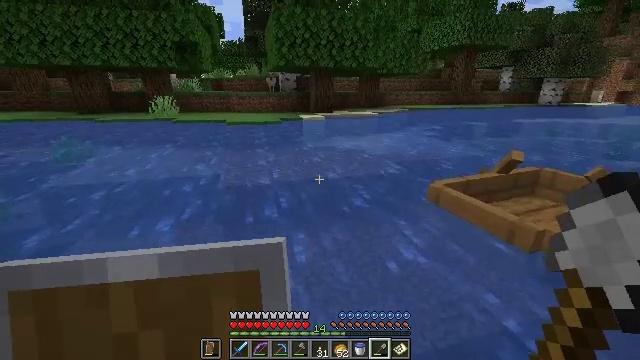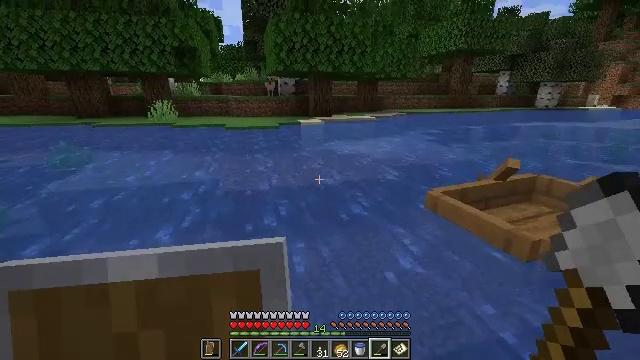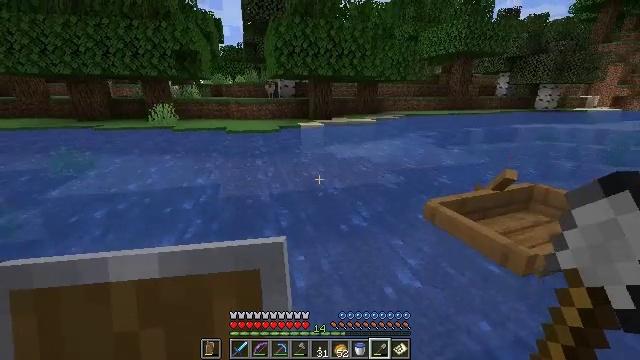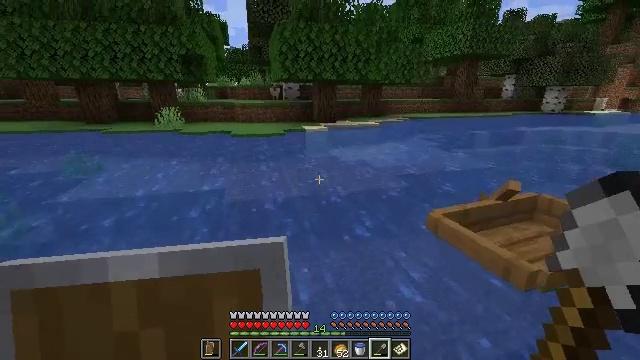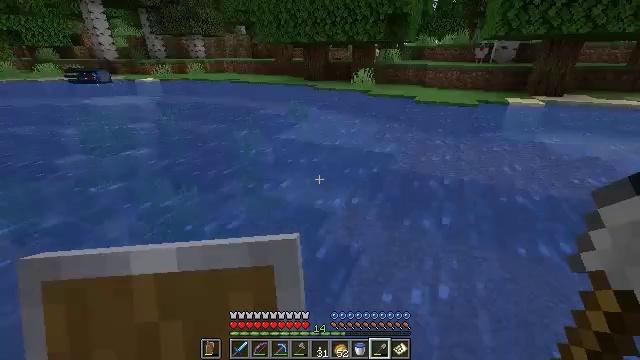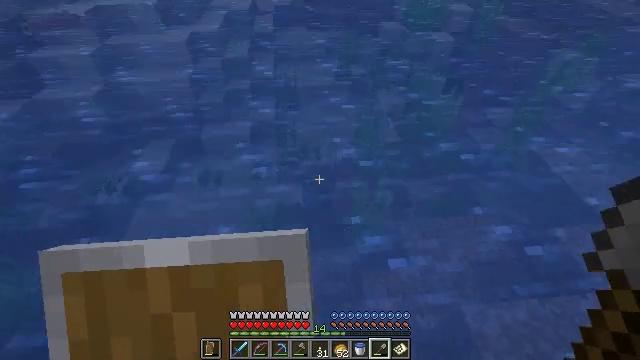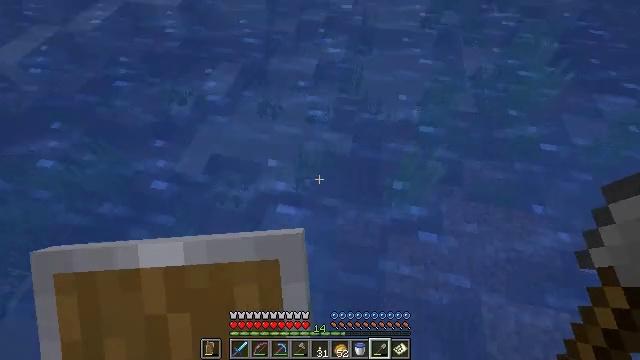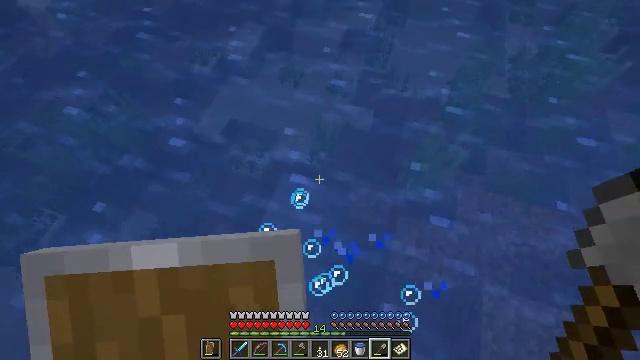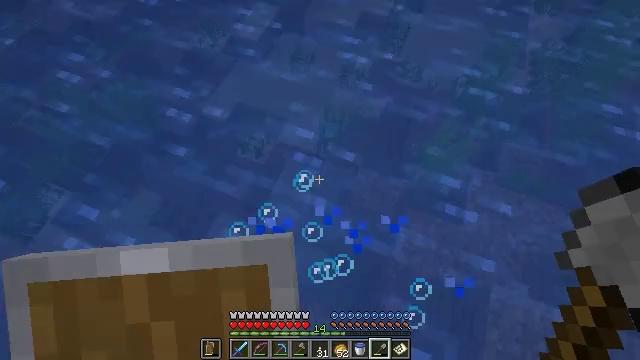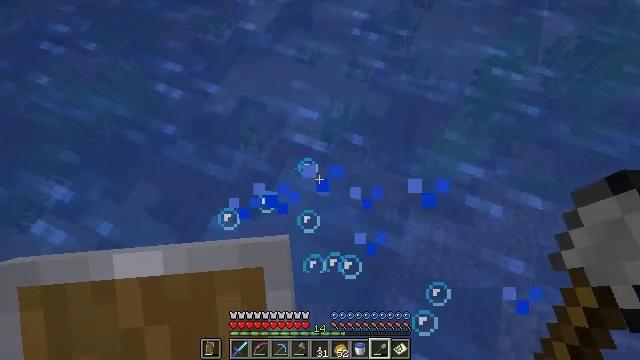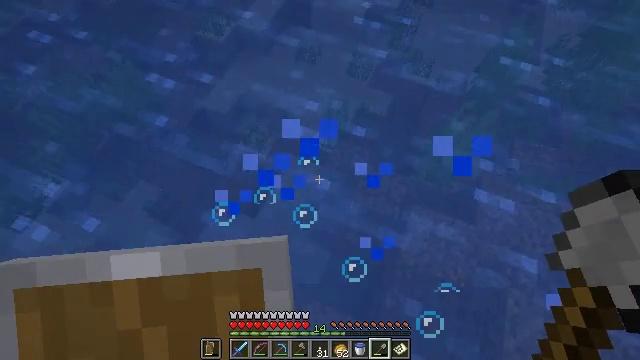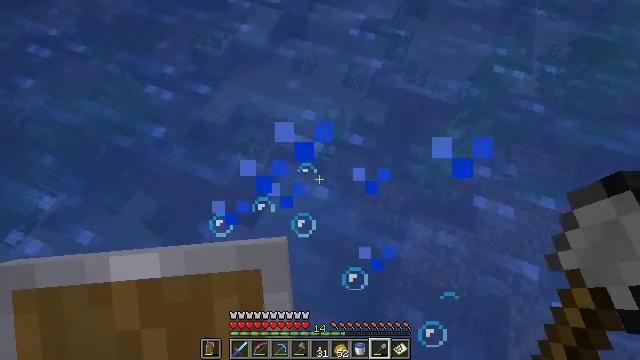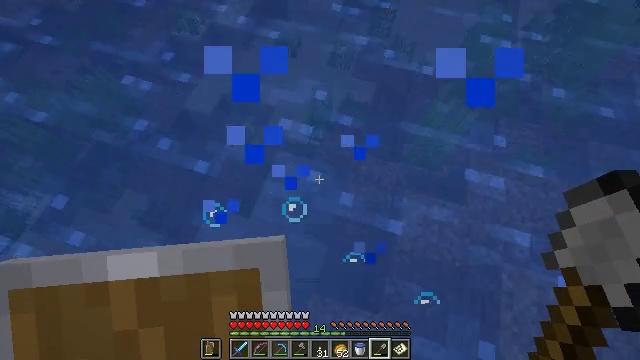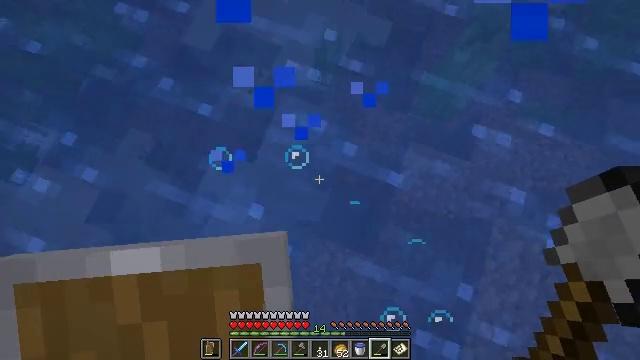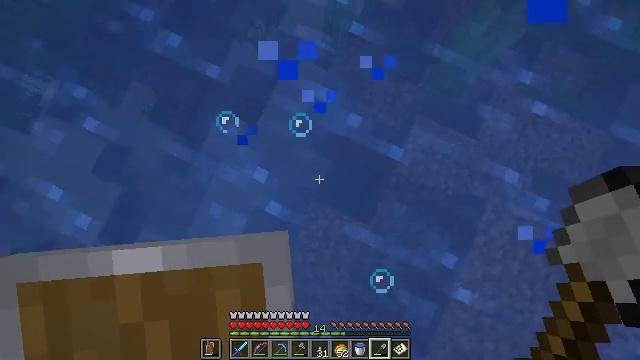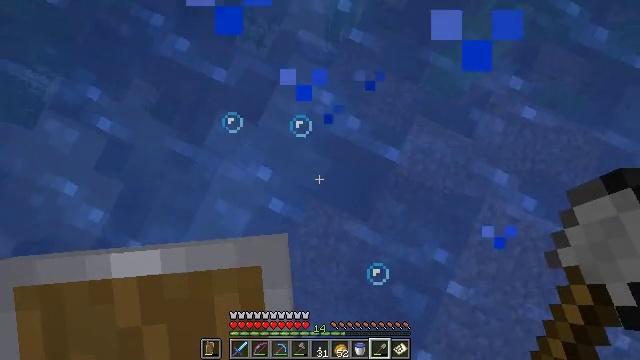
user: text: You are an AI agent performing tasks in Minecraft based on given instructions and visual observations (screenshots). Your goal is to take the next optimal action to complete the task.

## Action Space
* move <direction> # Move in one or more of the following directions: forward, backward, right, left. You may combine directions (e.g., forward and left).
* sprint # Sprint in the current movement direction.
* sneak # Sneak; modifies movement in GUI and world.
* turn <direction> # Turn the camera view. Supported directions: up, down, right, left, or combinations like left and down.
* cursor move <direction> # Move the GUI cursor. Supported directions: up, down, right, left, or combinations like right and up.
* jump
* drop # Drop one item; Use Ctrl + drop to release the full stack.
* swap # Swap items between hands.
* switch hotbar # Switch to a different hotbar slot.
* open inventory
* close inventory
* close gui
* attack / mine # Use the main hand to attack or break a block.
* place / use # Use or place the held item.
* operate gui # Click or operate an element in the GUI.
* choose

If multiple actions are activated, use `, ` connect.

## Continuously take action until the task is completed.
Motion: motion action
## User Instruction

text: Dig up clay found underwater.
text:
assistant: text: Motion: jump
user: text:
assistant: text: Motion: jump
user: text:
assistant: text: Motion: jump
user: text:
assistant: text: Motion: turn left and down
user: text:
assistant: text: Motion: turn left and down
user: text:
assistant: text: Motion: turn left and down
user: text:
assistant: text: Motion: turn left and down
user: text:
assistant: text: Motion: turn left and down
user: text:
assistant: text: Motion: turn left
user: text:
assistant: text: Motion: jump
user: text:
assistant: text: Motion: turn up, jump
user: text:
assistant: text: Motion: turn right and down, jump
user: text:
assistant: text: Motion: turn left and down, jump
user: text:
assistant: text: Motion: turn left and down, jump
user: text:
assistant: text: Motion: no_op
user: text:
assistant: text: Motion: turn left and down
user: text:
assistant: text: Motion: turn down
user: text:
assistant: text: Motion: no_op
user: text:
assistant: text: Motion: turn left and up
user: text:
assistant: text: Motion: sneak, turn left and up
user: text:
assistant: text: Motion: sneak, turn left
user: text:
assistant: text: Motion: sneak, turn left
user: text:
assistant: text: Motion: sneak
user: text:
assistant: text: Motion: sneak
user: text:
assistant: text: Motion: sneak
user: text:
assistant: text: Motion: sneak
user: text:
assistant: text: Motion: sneak, turn left and up
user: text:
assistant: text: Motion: sneak, turn up
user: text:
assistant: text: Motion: sneak, turn left and up
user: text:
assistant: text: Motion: sneak, turn left and up